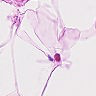
Metastatic tissue present: no